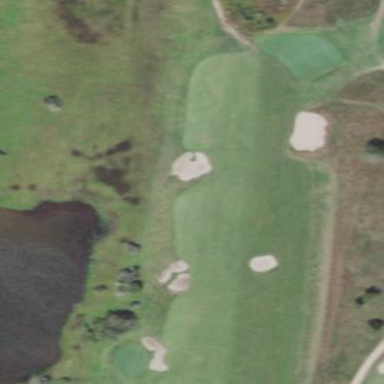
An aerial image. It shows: Area with grass used as rough in golf course.